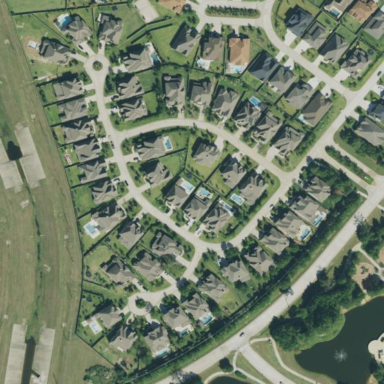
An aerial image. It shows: Residential neighbourhood.